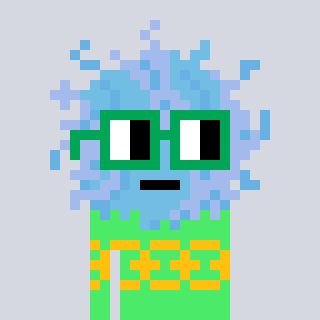
a pixel art character with square green glasses, a lint-shaped head and a teal-colored body on a cool background